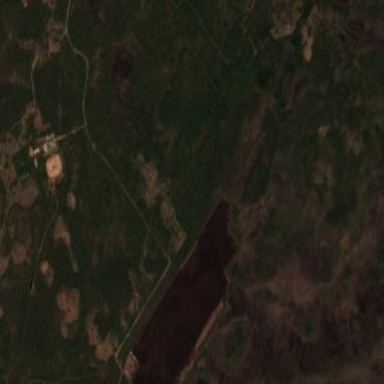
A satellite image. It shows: Peat cutting area.